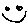
Label: smiley face